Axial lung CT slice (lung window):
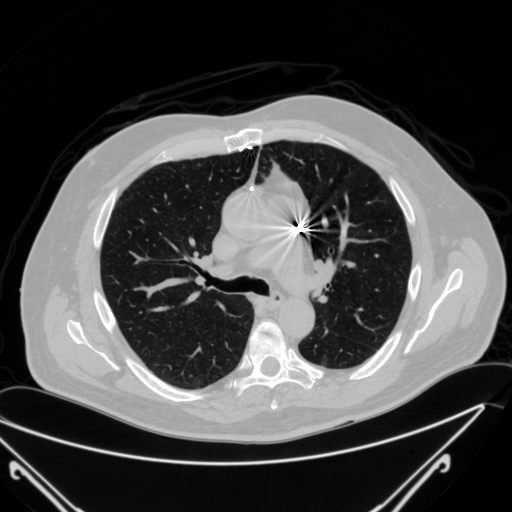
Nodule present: no